Aerial crown-view tile of a tropical tree (Barro Colorado Island, Panama), acquired 20250217:
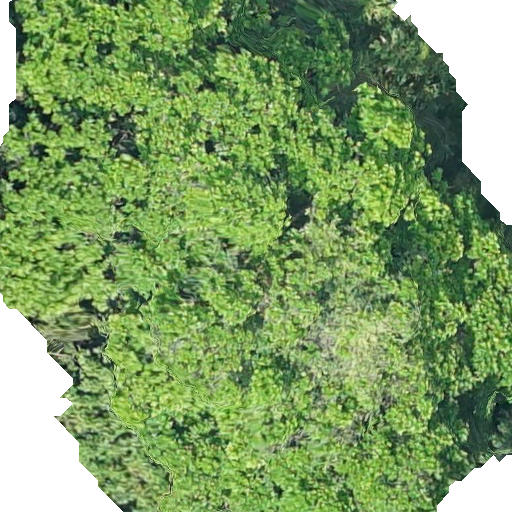
Species: Anacardium excelsum
GBIF accepted scientific name: Anacardium excelsum
Crown area: 401.218 m²